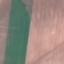
Land use / land cover: AnnualCrop